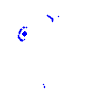
Particle: electron